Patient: sex M, age 71
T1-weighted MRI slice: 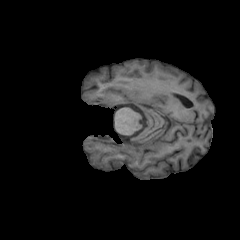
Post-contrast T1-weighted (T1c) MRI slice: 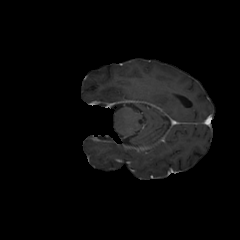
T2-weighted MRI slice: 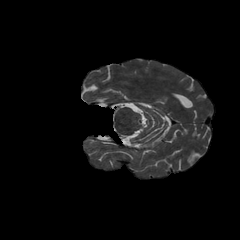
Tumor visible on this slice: no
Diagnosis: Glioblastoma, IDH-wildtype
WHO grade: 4